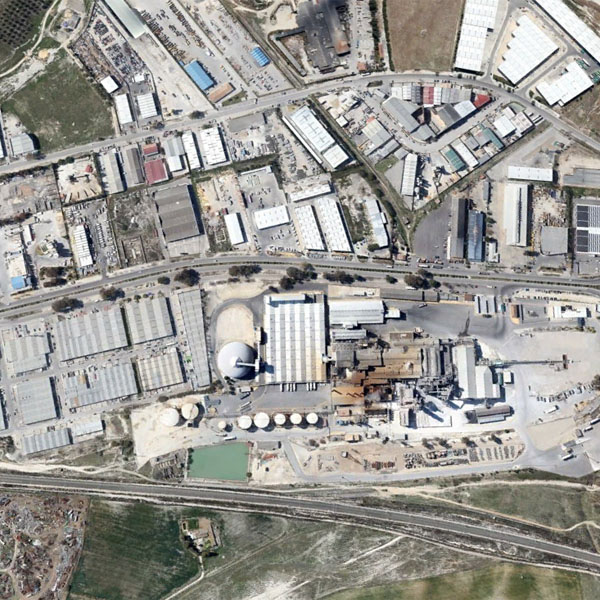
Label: Industrial